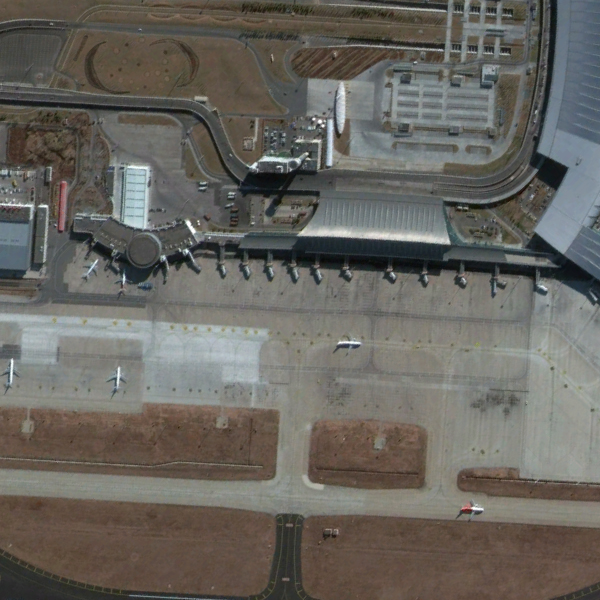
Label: Airport